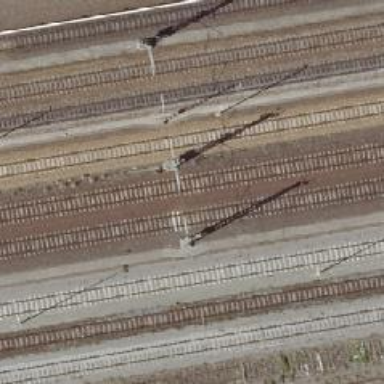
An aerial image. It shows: Milestone along the railway with catenary mast.